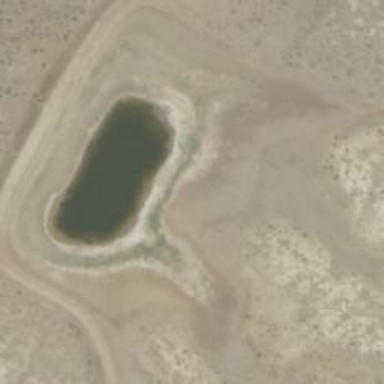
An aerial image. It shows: Reservoir area.